Question: I am creating a grouped bar chart with d3 using <URL> as my starting point. I've made a couple of minor modifications for readability as displayed in the screenshot below; the screenshot also demonstrates the issue I'm encountering.
I want to add a second y-axis but naturally I want it to be all the way over to the right. As you can see from the screenshot though it is to the right of the left-oriented y-axis but also adjacent to it instead of to the right of the data.
What I did to get where I am is to add the following (note 'orient("right")')
'''
var yRight = d3.svg.axis()
.scale(y)
.orient("right");
'''
Then I applied the following append, even at the very end of the Javascript source code in case order matters, but to no avail. I based both things on how the (left) 'yAxis' was being handled, but clearly there is something further that needs doing in order to move the second y axis all the way to the right of the actual chart.
'''
svg.append("g")
.attr("class", "y axis")
.call(yRight);
'''

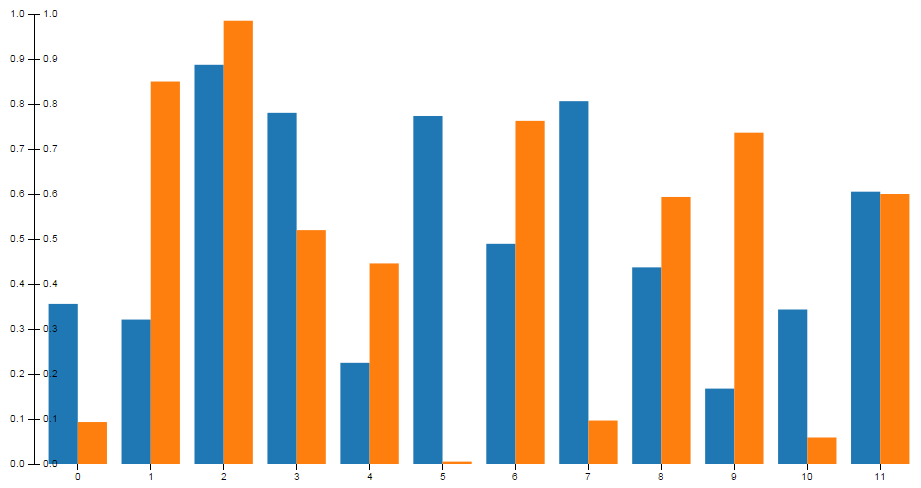
Answer: Based on <URL> I found my answer, and that was to add a transform/translate clause as follows:
'''
svg.append("g")
.attr("class", "y axis")
.attr("transform", "translate(" + width + " ,0)")
.call(yRight);
'''
I'm completely new to d3 though so some explanation of what transform/translate do from d3 experts in the comments would definitely improve the quality of this Q&A.